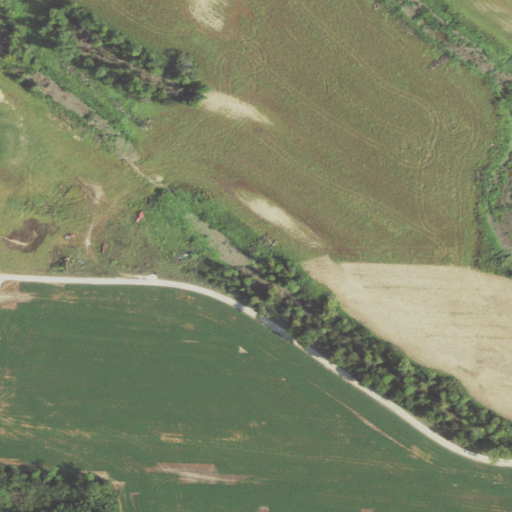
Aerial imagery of island in Illinois named Little Fox Island containing cultivated crops, woody wetlands, open development, low intensity development, and deciduous forest